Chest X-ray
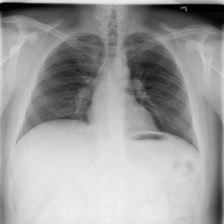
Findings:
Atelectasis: negative
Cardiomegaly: negative
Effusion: negative
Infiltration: negative
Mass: negative
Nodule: negative
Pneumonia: negative
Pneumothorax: negative
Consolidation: negative
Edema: negative
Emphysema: negative
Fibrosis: negative
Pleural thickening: negative
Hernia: negative